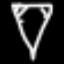
Label: diamond